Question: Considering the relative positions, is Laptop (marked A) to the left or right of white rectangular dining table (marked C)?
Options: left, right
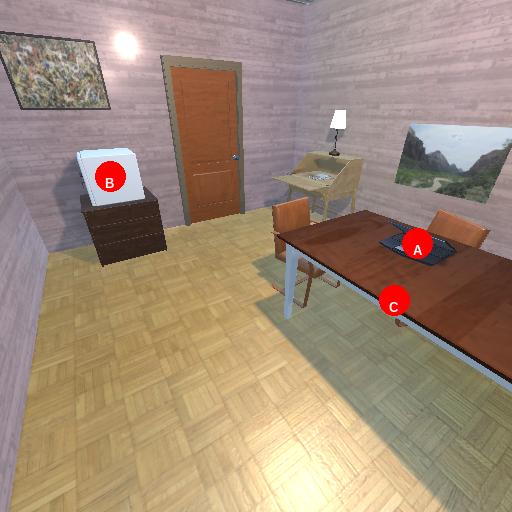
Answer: left